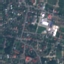
Label: Residential